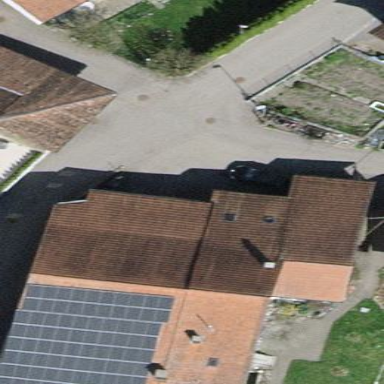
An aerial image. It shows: Building with tile roof.